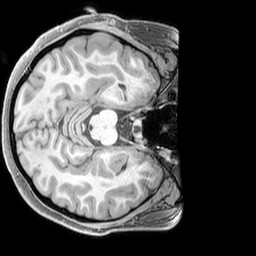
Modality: T1w
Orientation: axial
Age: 19
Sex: female
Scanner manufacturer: siemens
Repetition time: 2.3 s
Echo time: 0.00226 s